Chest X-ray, PA view. Patient: 29 years old, sex F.
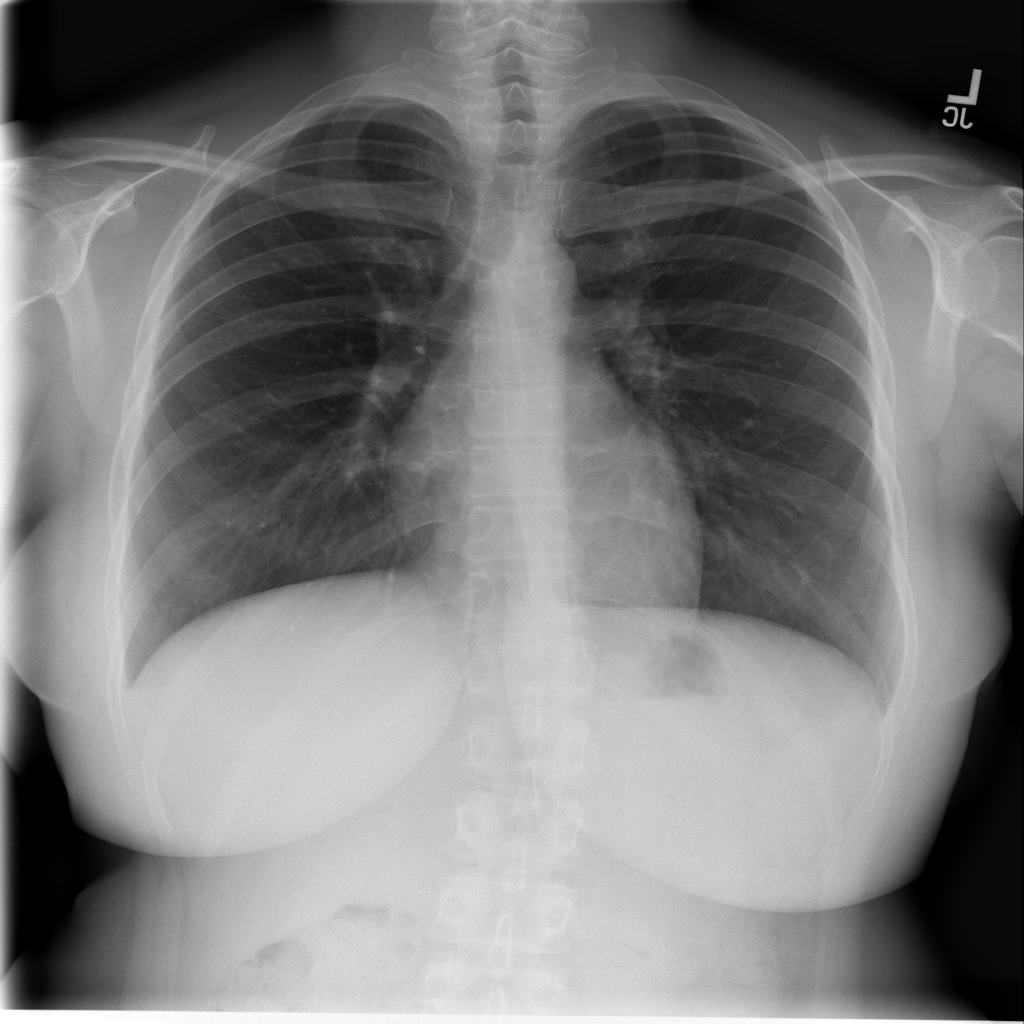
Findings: No Finding